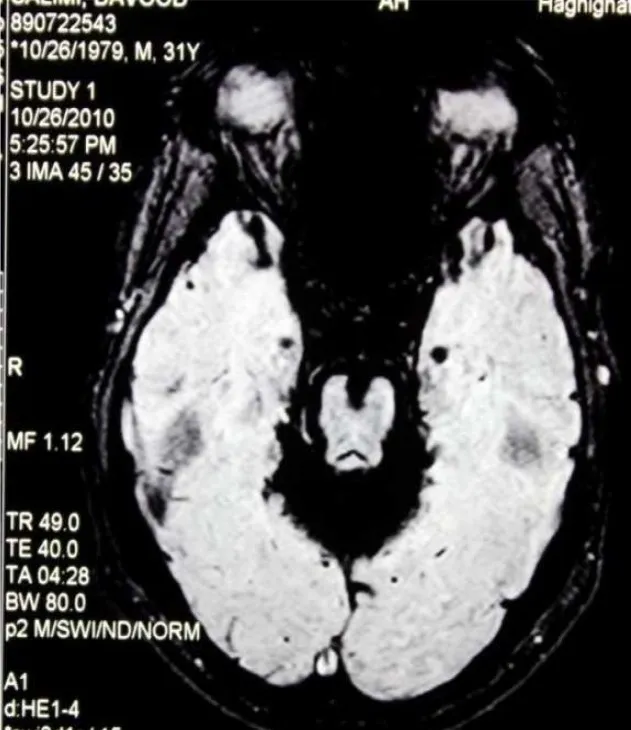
T1 gradient echo sequence showed iron deposition around the midbrain.
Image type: radiology (mri)